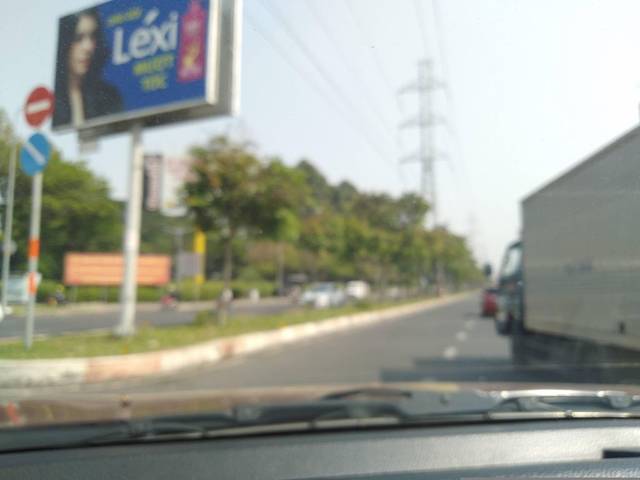
Region: Vietnam
Coordinates: 10.746, 106.624